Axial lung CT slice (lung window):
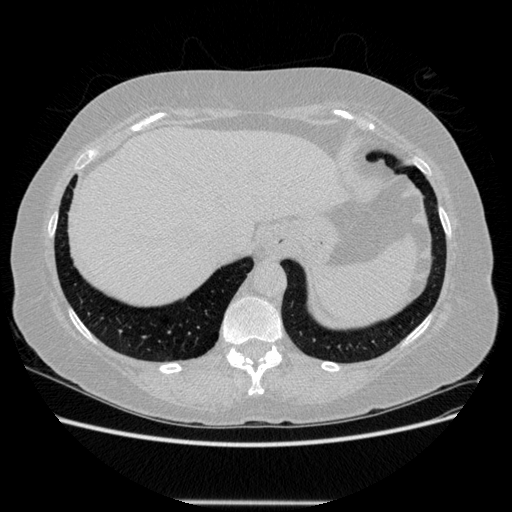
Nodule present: no